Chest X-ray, PA view. Patient: 32 years old, sex F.
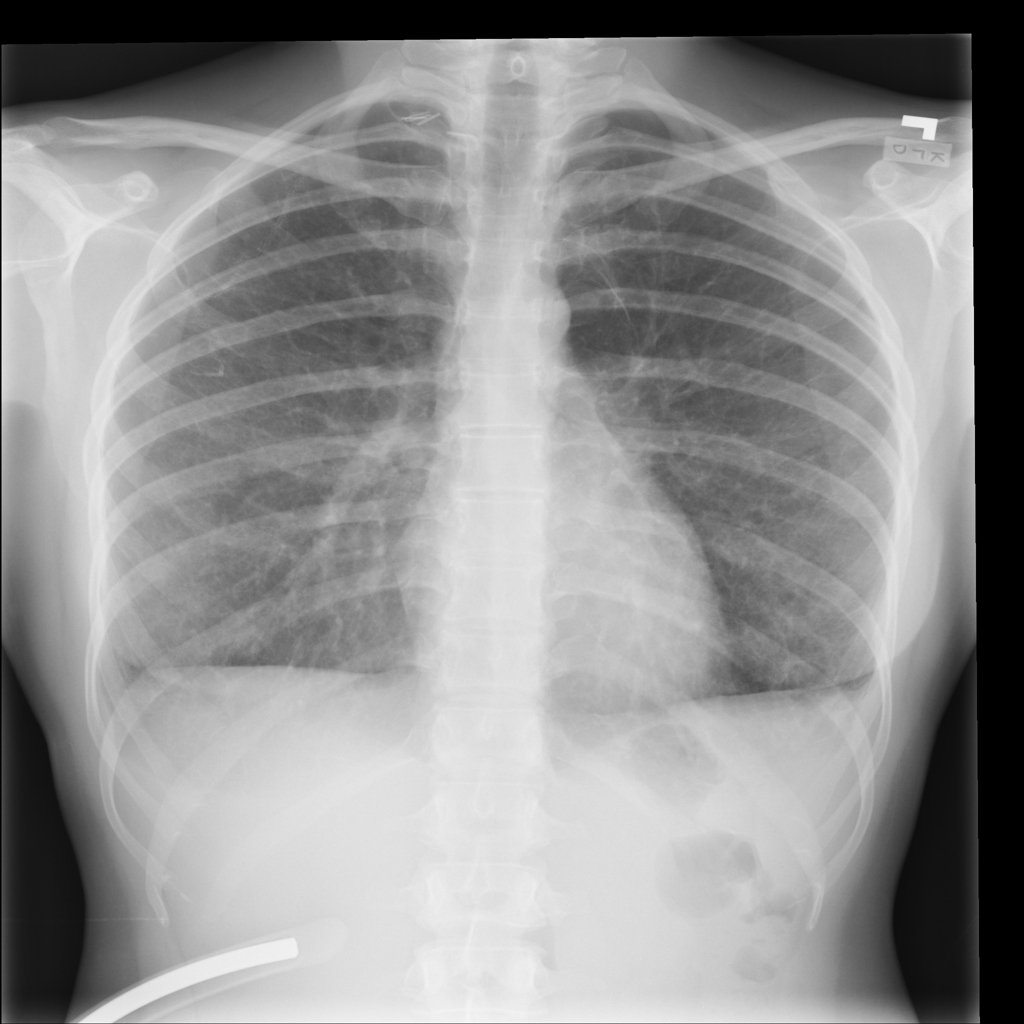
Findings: No Finding